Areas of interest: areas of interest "Sunshine YUECHENG"
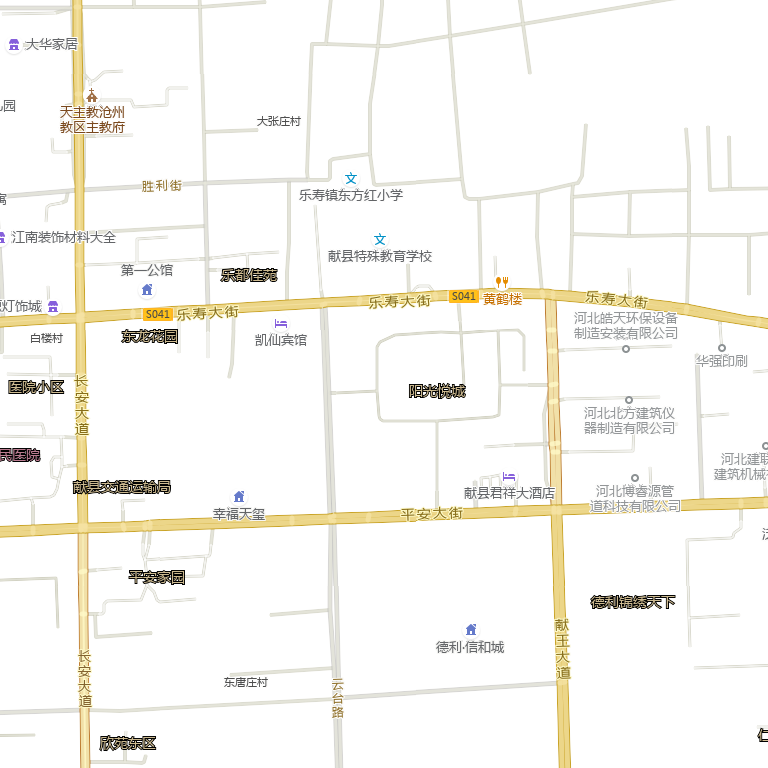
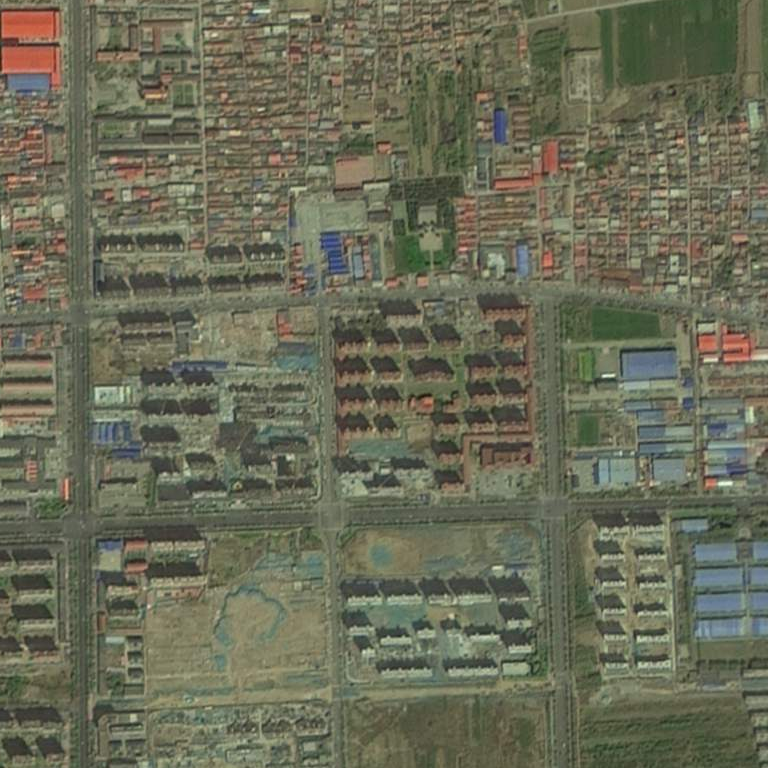